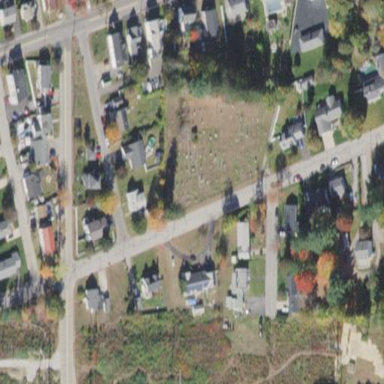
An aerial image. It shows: Cemetery.